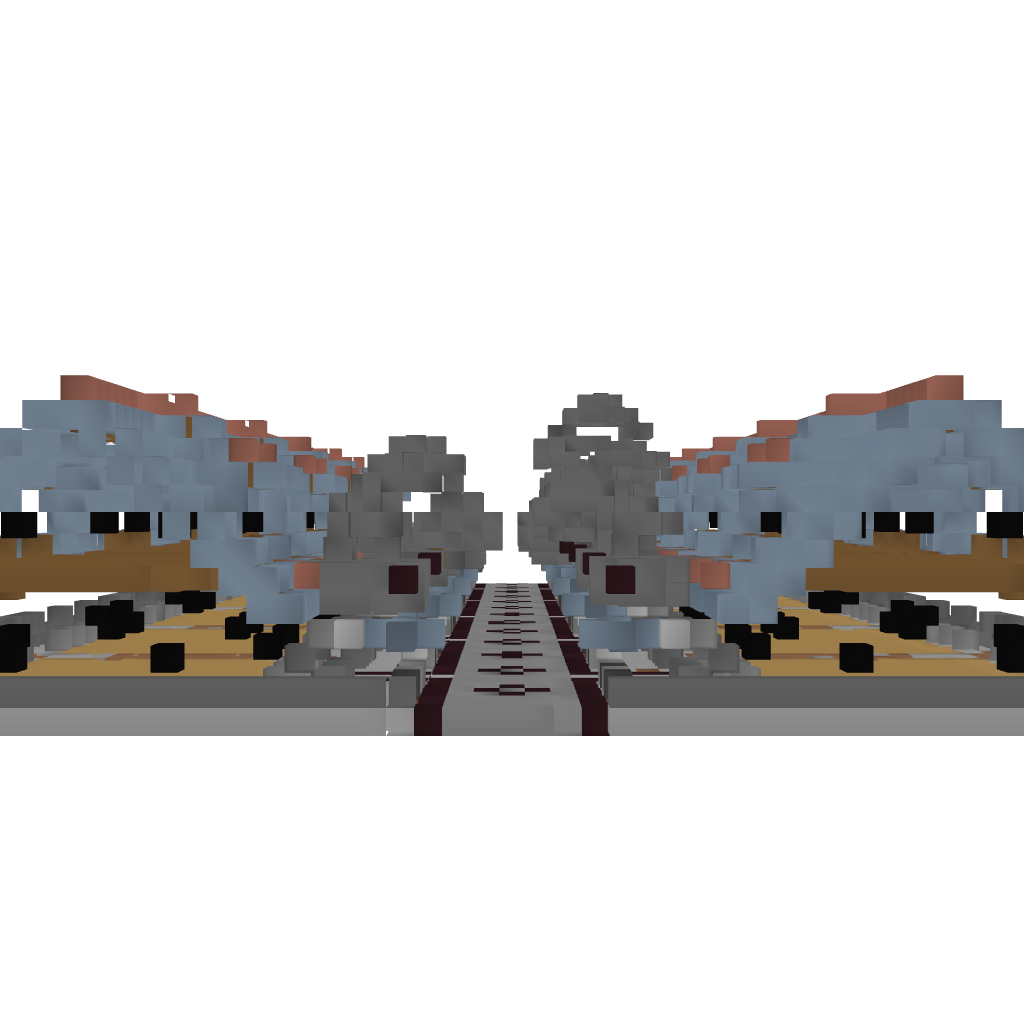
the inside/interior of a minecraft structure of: Modular Housing